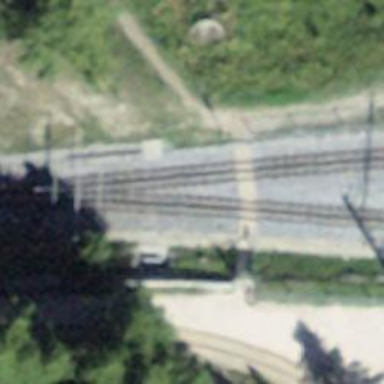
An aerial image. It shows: Level crossing along the railway.